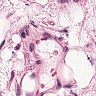
Metastatic tissue present: no